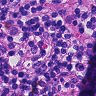
Metastatic tissue present: no